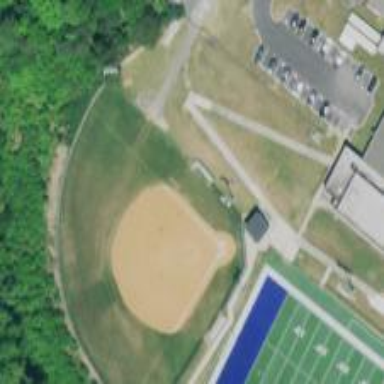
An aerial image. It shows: Baseball pitch for leisure land.